I will show an image sequence of human cooking. I have annotated the images with numbered circles. Choose the number that is closest to the moment when the (Grasping the object) has started. You are a five-time world champion in this game. Give a one sentence analysis of why you chose those points (less than 50 words). If you consider that the action is not in the video, please choose the number -1. Provide your answer at the end in a json file of this format: {"points": []}
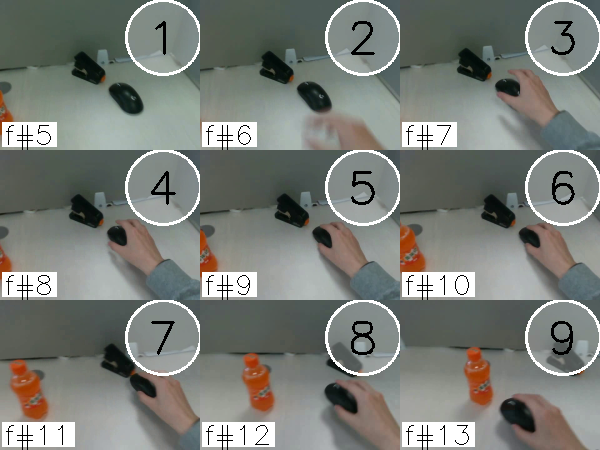
Frame 5 shows the clearest moment of hand-object contact.
{"points": [5]}